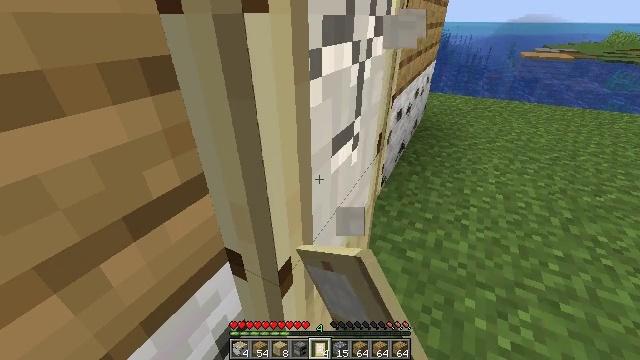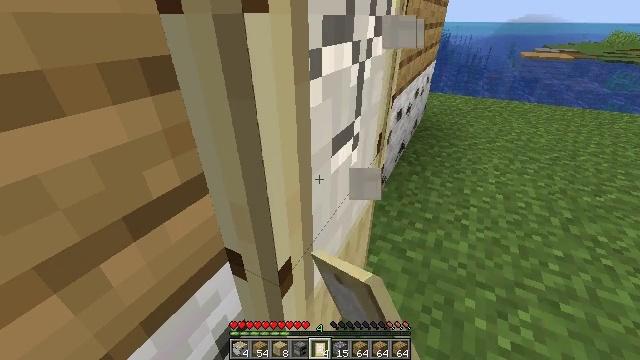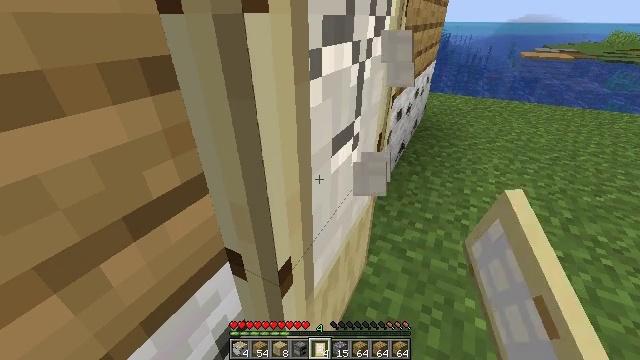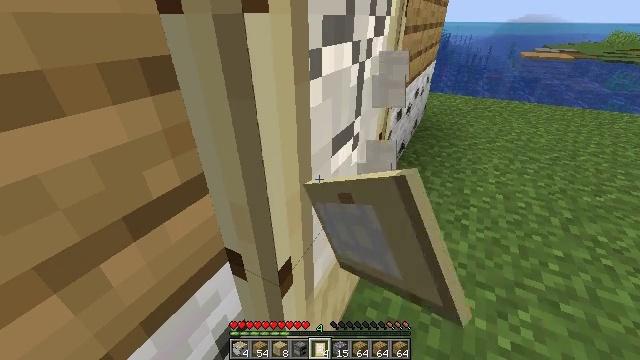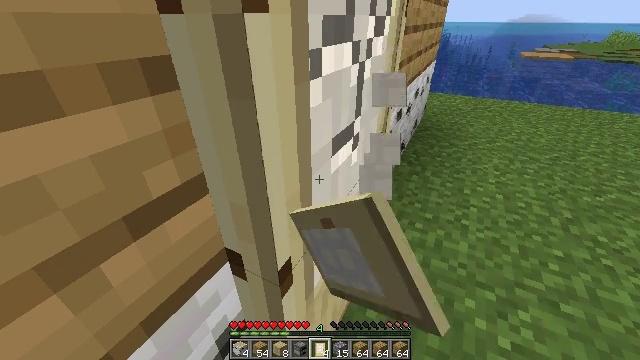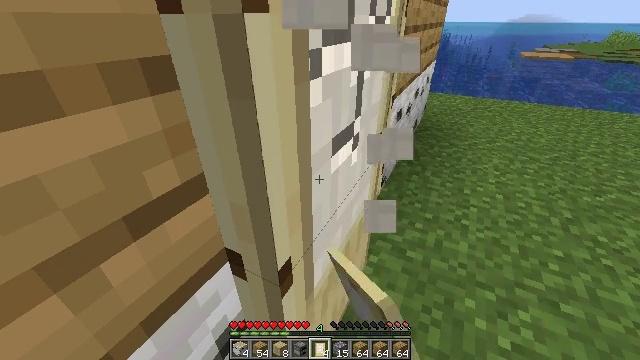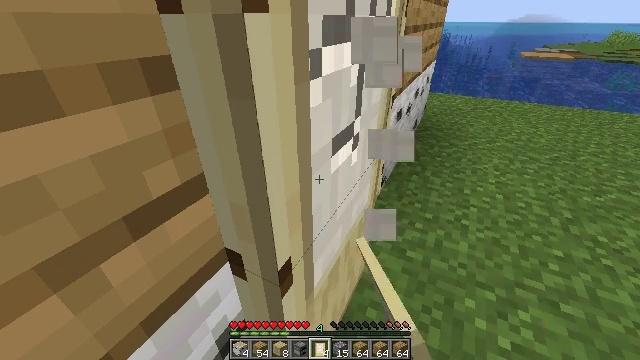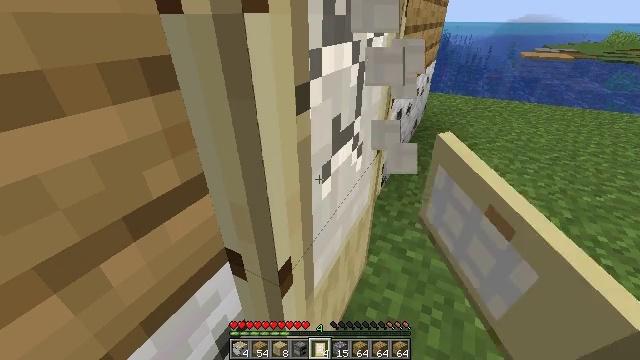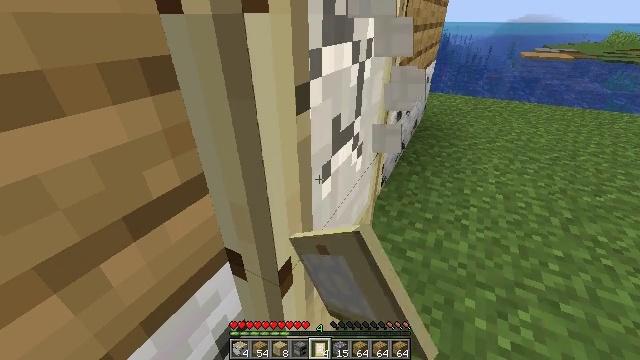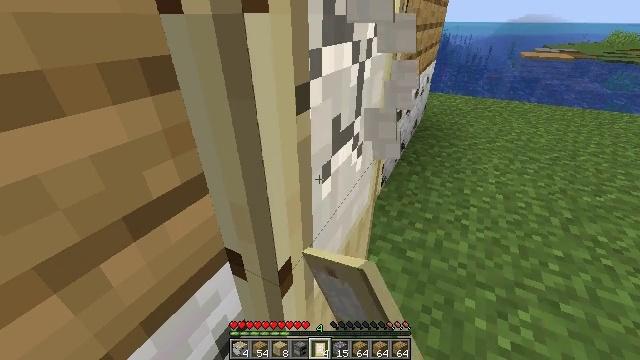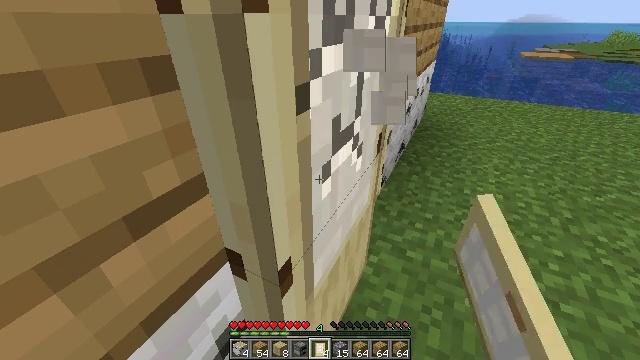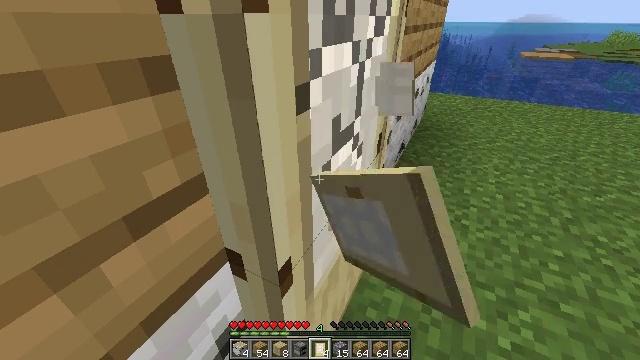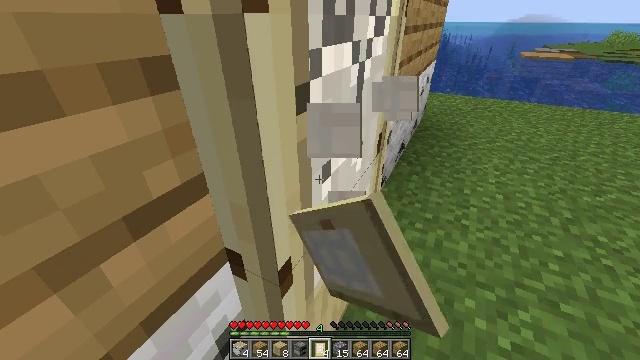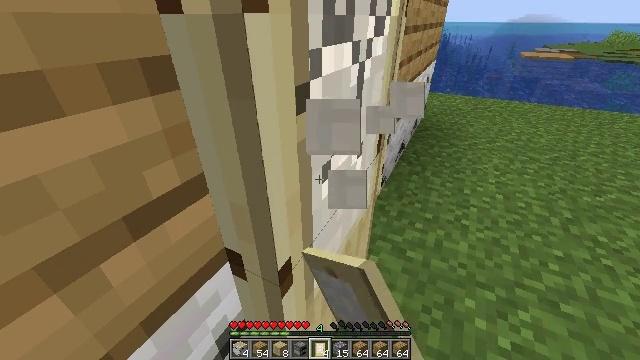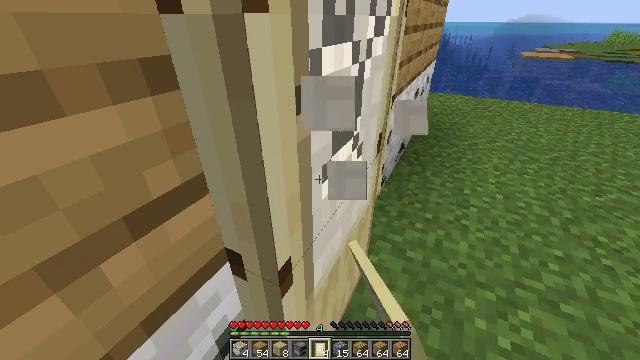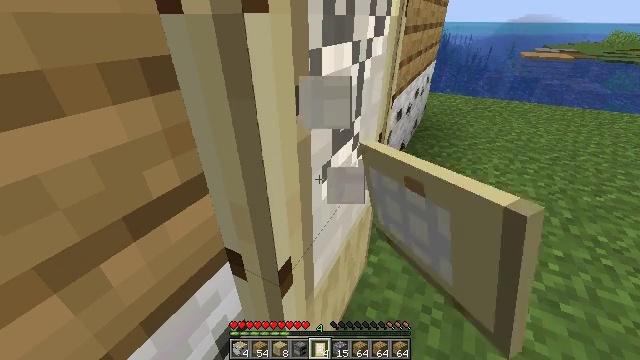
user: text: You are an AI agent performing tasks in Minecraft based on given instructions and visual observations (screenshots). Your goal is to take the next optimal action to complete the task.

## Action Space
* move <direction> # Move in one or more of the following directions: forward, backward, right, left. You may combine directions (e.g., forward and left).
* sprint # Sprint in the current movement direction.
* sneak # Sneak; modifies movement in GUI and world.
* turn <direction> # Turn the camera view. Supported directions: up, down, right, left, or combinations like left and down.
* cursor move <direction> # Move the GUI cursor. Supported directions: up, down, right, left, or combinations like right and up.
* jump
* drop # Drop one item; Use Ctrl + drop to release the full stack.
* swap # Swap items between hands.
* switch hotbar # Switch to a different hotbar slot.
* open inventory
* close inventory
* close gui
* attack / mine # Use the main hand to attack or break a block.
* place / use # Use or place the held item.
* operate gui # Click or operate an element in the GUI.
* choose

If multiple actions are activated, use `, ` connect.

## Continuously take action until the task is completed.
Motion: motion action
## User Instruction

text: Gather the birch door for reuse.
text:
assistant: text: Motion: attack / mine
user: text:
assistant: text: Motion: attack / mine
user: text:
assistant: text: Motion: attack / mine
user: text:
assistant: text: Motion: attack / mine
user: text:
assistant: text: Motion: attack / mine
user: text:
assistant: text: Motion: attack / mine
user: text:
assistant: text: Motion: attack / mine
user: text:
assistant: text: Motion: attack / mine
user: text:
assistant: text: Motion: attack / mine
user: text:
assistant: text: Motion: attack / mine
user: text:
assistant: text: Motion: attack / mine
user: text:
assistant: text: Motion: attack / mine
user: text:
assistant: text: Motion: attack / mine
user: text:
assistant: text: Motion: attack / mine
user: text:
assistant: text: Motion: attack / mine
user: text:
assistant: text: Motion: attack / mine
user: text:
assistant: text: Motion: attack / mine
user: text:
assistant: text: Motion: attack / mine
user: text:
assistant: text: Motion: attack / mine
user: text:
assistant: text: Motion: attack / mine
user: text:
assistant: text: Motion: attack / mine
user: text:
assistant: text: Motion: attack / mine
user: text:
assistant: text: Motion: attack / mine
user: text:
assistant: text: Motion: attack / mine
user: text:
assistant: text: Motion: attack / mine
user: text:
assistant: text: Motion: attack / mine
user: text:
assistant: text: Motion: attack / mine
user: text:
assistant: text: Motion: attack / mine
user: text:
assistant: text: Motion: attack / mine
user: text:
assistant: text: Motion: attack / mine